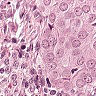
Metastatic tissue present: yes